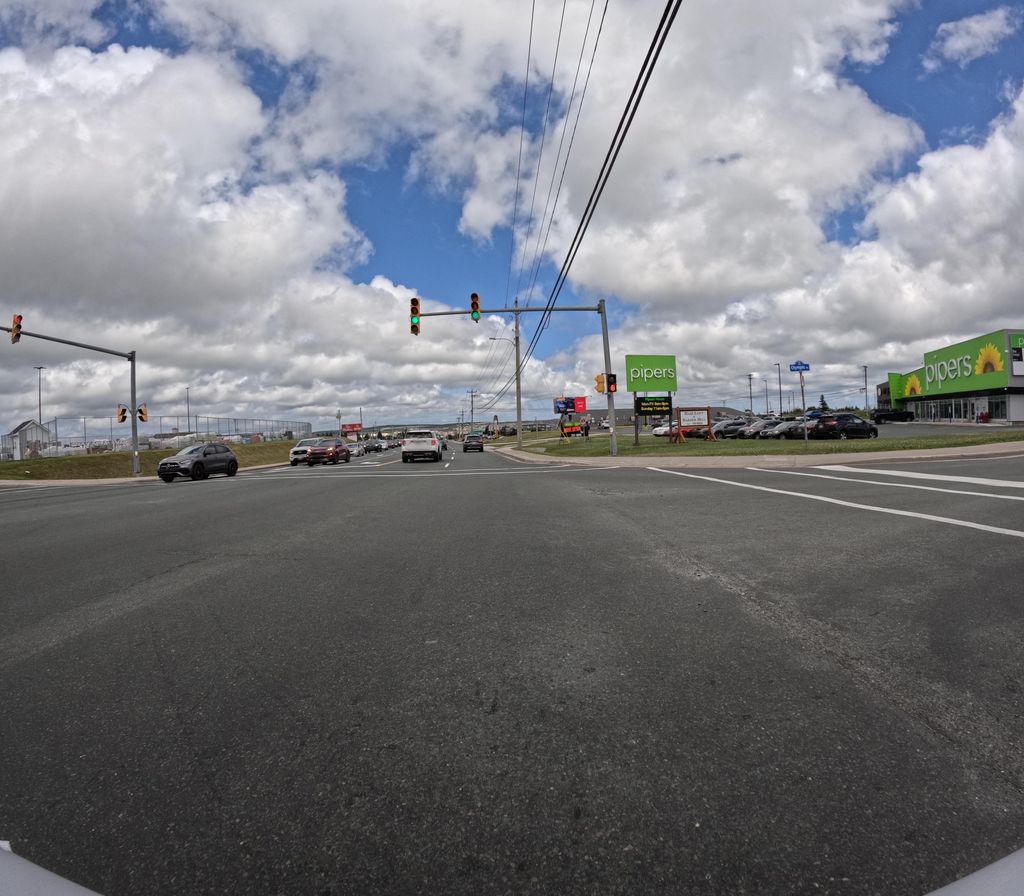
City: st_johns